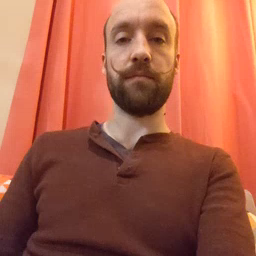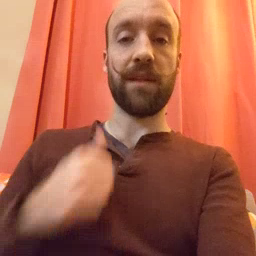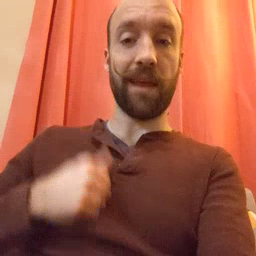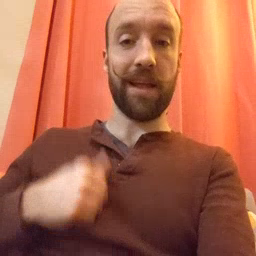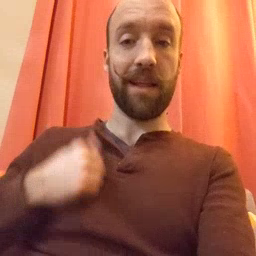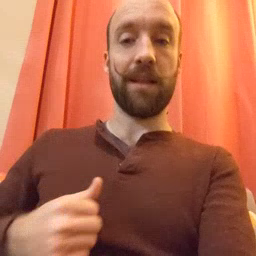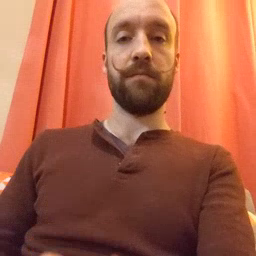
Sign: bath